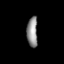
Tissue: lung
Cell type: Endothelial cells
Senescence score: 0.5889
Nuclear area (px): 321
Mean DAPI intensity: 142.193